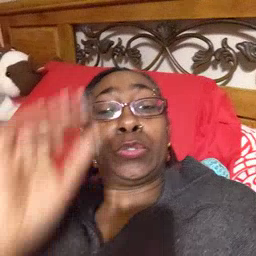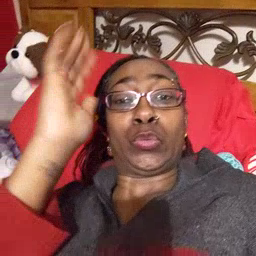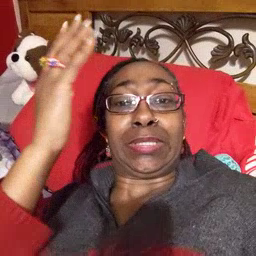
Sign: tree